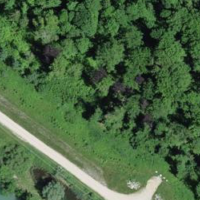
EUNIS habitat code: 41
Species observed at this site:
Stachys sylvatica